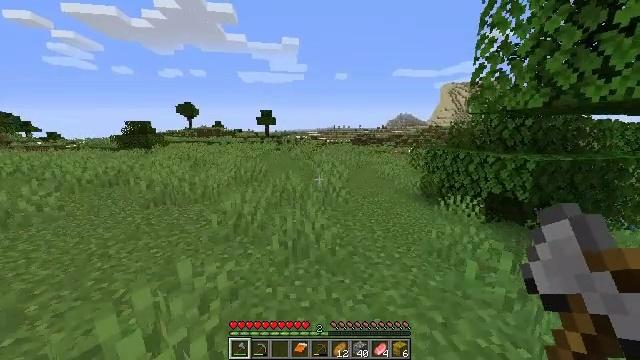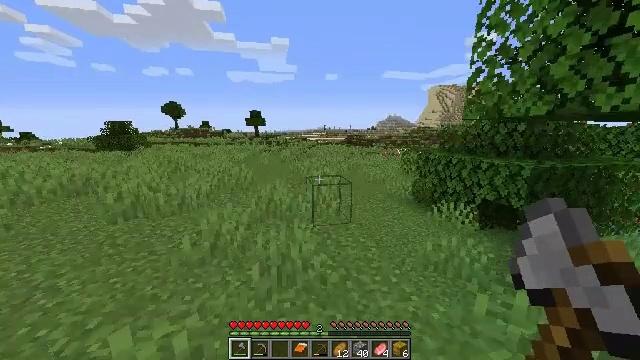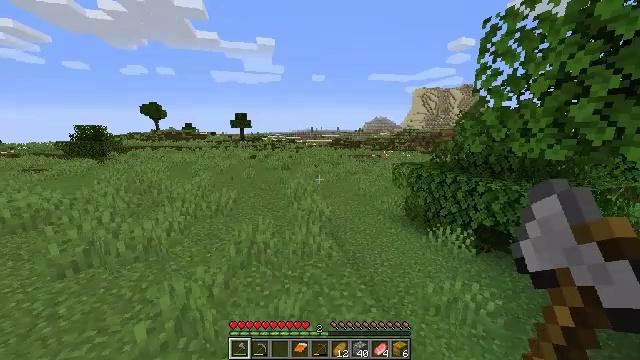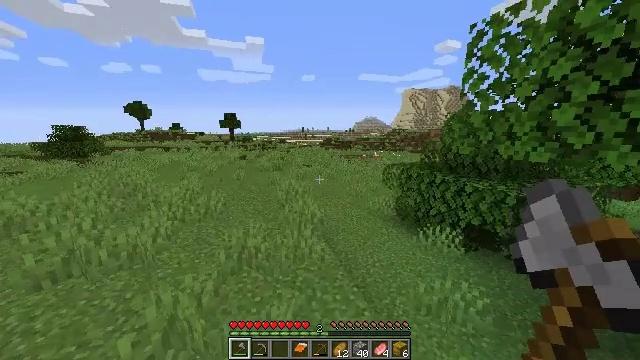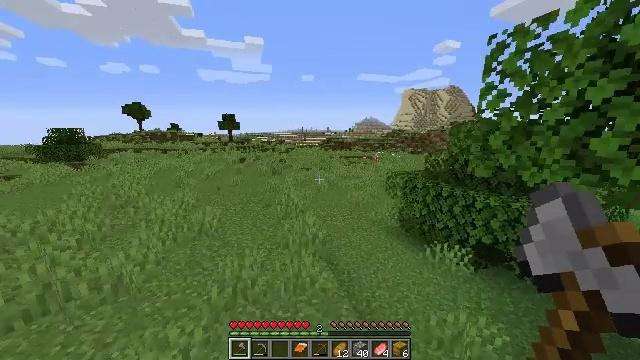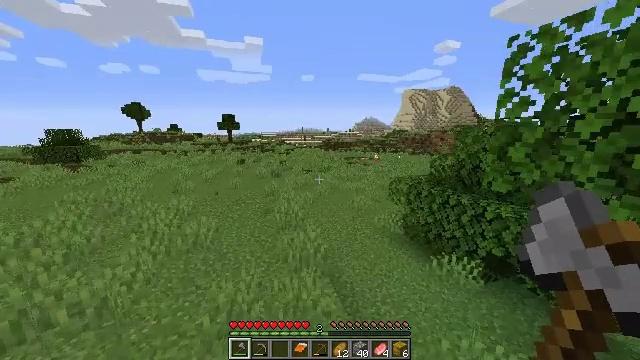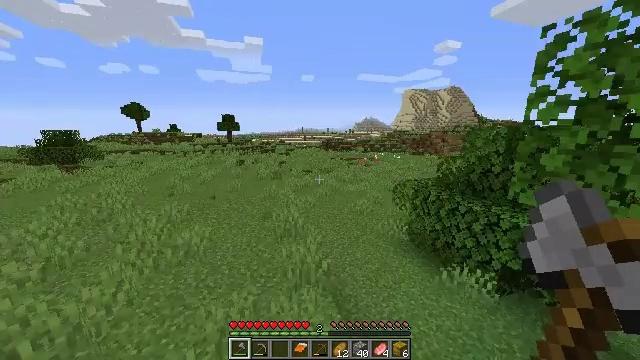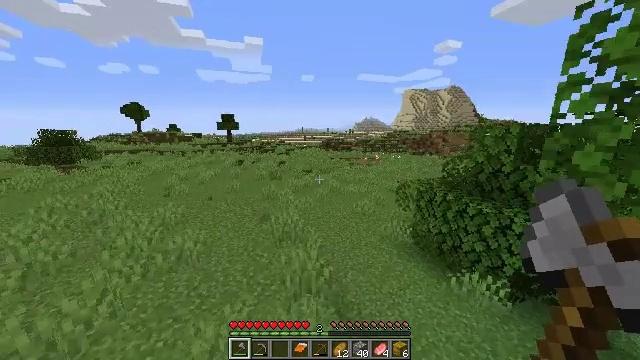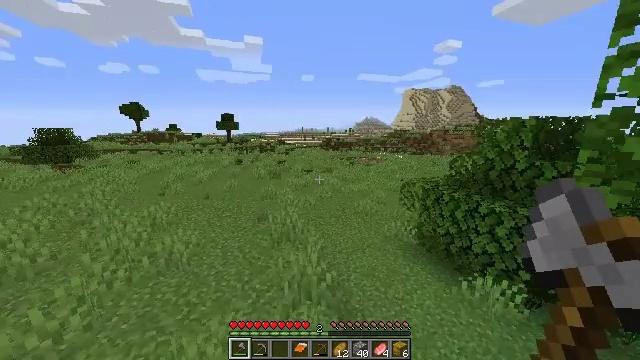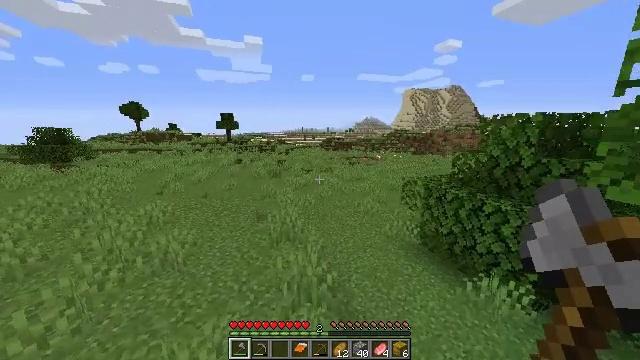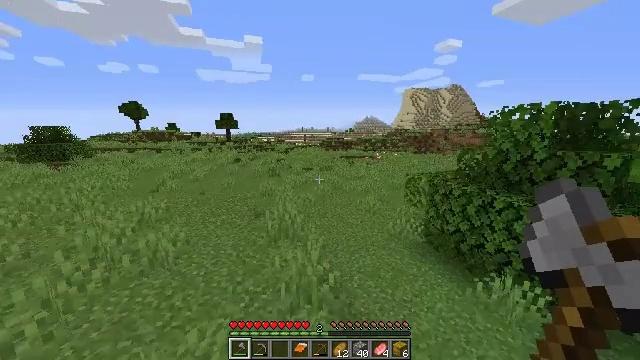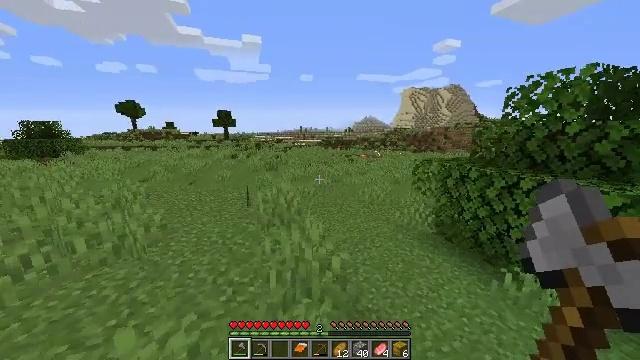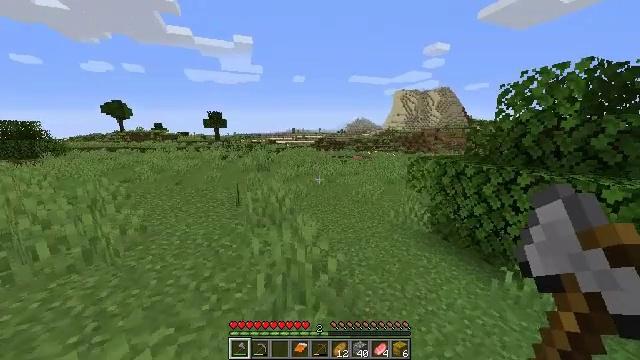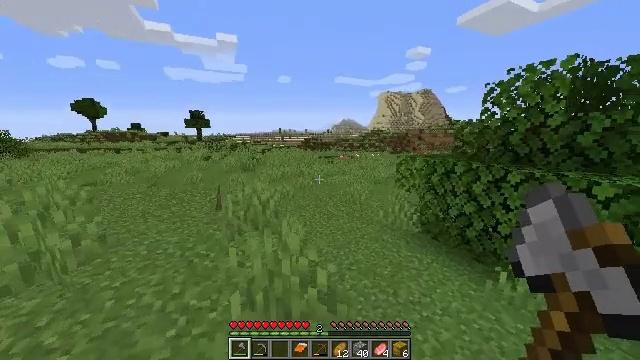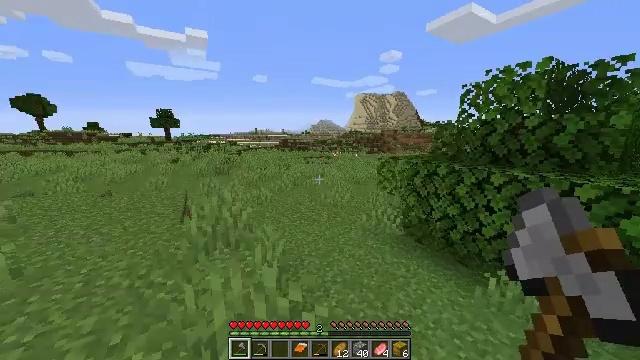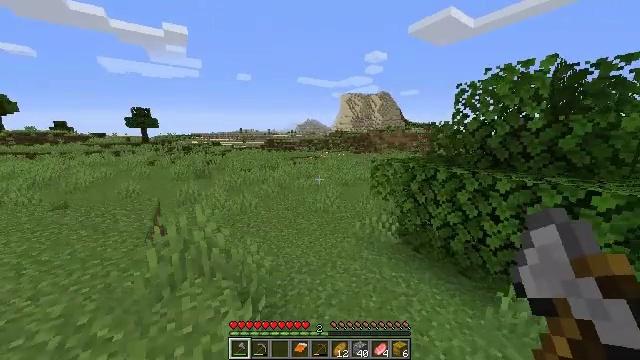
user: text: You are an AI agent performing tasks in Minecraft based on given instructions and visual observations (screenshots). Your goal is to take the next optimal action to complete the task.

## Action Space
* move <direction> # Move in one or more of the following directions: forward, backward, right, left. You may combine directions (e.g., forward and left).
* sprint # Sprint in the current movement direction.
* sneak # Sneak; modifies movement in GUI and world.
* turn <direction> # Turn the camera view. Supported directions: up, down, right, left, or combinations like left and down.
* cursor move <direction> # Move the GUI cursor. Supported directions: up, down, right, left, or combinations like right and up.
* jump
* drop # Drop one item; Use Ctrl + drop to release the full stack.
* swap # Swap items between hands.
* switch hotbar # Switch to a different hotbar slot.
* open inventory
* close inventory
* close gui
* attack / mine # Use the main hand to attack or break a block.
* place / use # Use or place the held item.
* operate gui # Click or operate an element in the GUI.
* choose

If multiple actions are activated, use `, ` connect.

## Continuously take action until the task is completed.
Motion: motion action
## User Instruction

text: Remove a grass block from the inventory.
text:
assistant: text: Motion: move forward, turn right, jump
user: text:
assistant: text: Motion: move forward, turn right, jump
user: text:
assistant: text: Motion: move forward, turn right, jump
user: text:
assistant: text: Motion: move forward, jump
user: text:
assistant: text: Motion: move forward
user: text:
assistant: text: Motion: move forward
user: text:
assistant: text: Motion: move forward
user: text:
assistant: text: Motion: move forward
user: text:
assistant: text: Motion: move forward
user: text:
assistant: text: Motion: move forward
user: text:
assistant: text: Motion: move forward
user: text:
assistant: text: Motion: move forward, turn right
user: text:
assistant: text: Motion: move forward, turn right
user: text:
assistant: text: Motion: move forward, turn right
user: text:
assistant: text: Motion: move forward, turn right
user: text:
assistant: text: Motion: move forward, jump
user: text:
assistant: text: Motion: move forward, jump
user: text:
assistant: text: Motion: move forward, jump
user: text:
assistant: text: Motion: move forward, jump
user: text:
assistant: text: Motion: move forward, jump
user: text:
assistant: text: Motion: move forward
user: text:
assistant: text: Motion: move forward
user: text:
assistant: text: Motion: move forward
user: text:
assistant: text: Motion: move forward
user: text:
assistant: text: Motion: move forward
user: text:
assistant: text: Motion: move forward
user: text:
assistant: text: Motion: move forward
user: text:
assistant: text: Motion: move forward
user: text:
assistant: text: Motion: move forward, turn right
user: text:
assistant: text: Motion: move forward, turn right